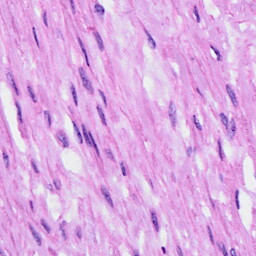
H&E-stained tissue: Ovarian